Field crop: maize
Growth stage: 2
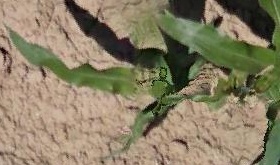
Species: maize